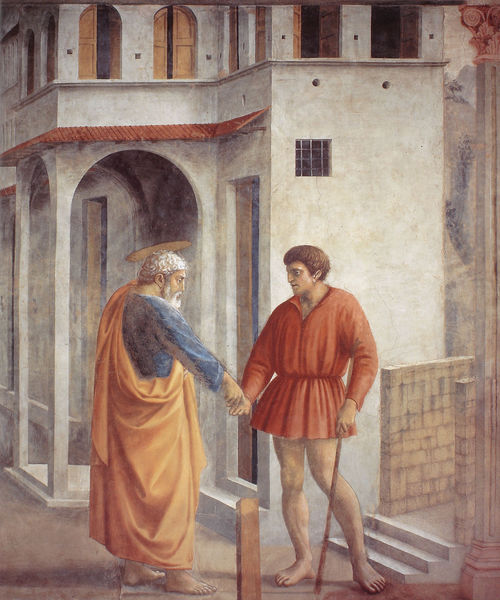
Titel: Fresken der Cappella Brancacci in S. Maria del Carmine
Künstler: Masolino da Panicale
Standort: Florenz, S. Maria del Carmine, Cappella Brancacci (EU - I - Toskana)
Schlagwörter: blau, hand, mann, nackt, umhang, weiß, gelb, fenster, grau, kleid, männer, orange, straße, szene, säule, blick, dach, gebäude, haus, rot, weg, beige, flächig, rock, bart, hemd, jacke, architektur, bibel, kleidung, stein, hände, gewand, locken, stock, engel, beine, füße, italien, alter mann, dorf, mauer, treppe, zwei personen, stufen, barfuss, draußen, treffen, kapitell, heiligenschein, junger mann, ionisch, begegnung, heiliger, heilig, fenste, bebäude, bege, narrativ, händedruck, begrüßen, wamd, zwei männer vor dem hintergrund eines hauses, fragen, welcher heiliger das sein könnte, weiso der eine manne keine hose trägt